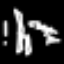
Label: chair